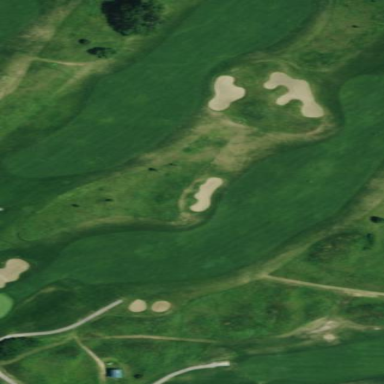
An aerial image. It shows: Rough area in golf course.